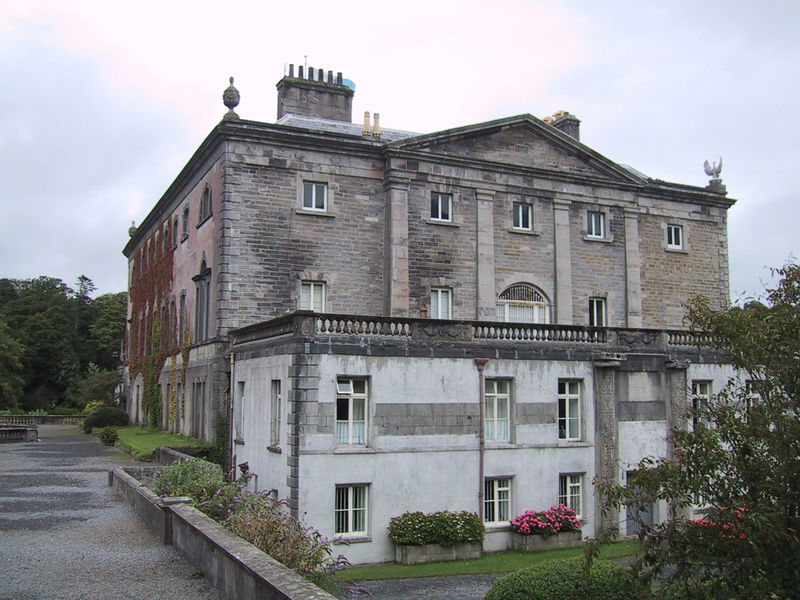
Titel: Westport House
Künstler: James Wyatt
Standort: Westport, Westport House (EU - IR)
Schlagwörter: baum, himmel, laub, bäume, grün, landschaft, blumen, fenster, glas, tür, dach, gebäude, haus, architektur, england, renaissance, kamin, turm, garten, terrasse, fassade, giebel, schornsteine, pilaster, figuren, kies, wein, foto, palast, villa, efeu, schloß